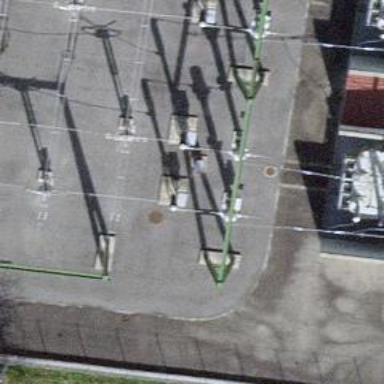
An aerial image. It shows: Insulator used in power equipment.